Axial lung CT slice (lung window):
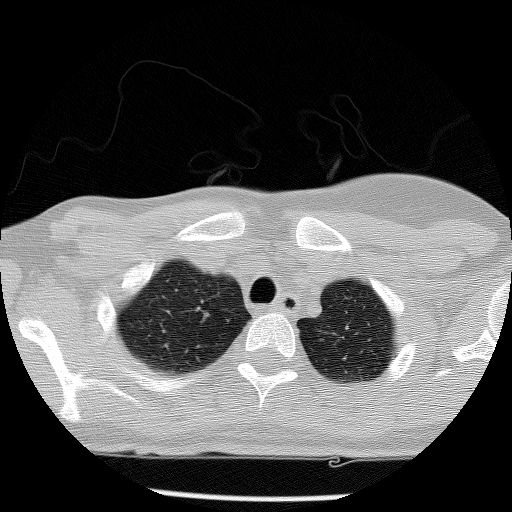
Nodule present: no